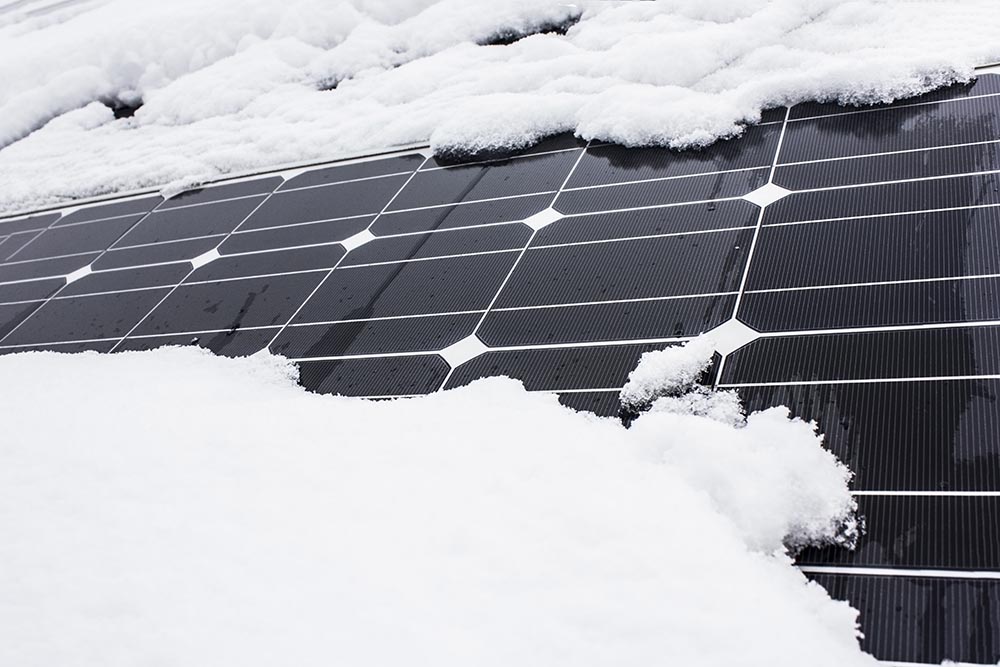
Label: Snow-Covered